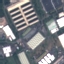
Label: Industrial